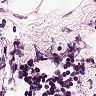
Metastatic tissue present: no